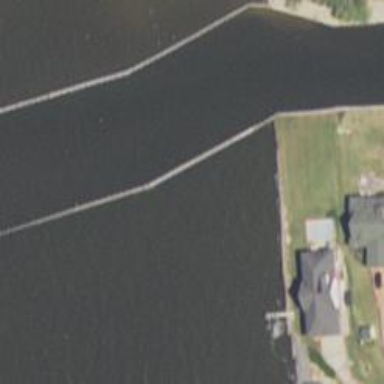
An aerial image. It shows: Breakwater structure.